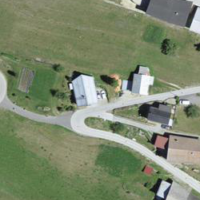
EUNIS habitat code: 26
Species observed at this site:
Lysandra coridon
Geranium pyrenaicum
Ophrys insectifera
Gryllus campestris
Prunella vulgaris
Aglais urticae
Centaurea cyanus
Ptyonoprogne rupestris